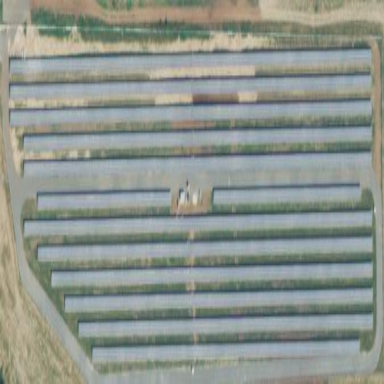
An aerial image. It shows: Solar power plant utilizing photovoltaic technology to produce electricity.